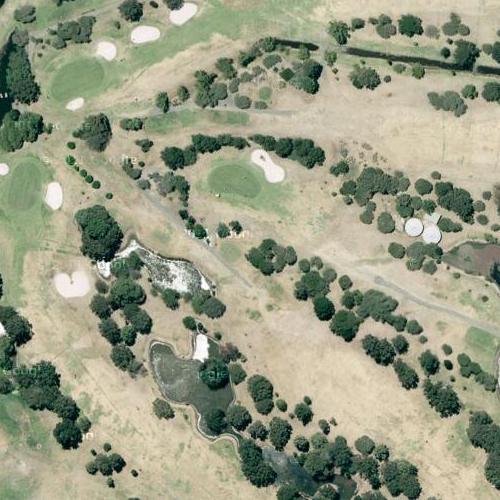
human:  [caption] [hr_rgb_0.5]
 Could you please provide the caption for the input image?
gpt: There is a meadow with some green bushes and small bunkers on it while soem curved paths go through it .

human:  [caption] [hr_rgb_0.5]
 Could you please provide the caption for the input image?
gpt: Some green bushes and small bunkers on the meadow while a few curved paths go across this area .

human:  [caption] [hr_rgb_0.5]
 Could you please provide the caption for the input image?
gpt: There are some green bushes and white bunkers on the meadow while a few curved paths go through the meadow .

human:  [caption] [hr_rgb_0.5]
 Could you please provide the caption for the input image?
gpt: Some green bushes and small bunkers on the meadow while some curved paths go through this area .

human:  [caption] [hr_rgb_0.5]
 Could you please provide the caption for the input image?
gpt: A meadow with some green bushes and small bunkers on it while some curved paths go across it .